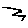
Label: zigzag